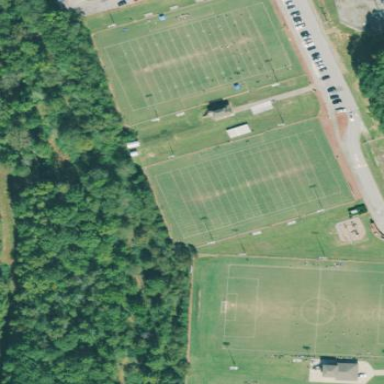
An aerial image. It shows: Soccer pitch for leisureland activities.